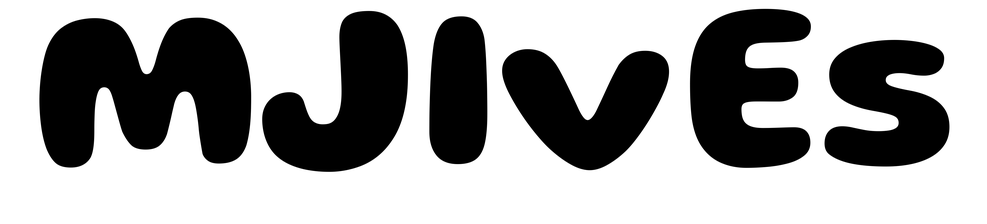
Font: Gluten_Bold